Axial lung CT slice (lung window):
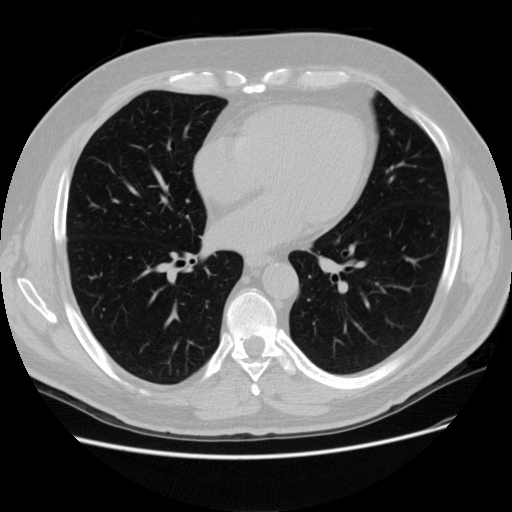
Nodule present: no